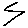
Label: zigzag